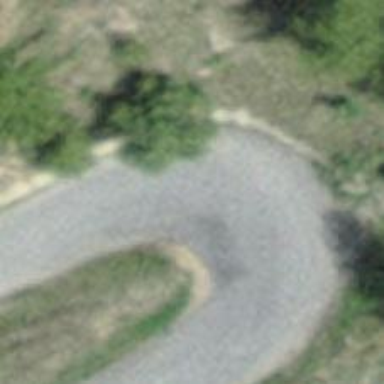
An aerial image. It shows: Residential road designed for downhill cycling.